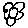
Label: flower